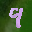
Label: 9